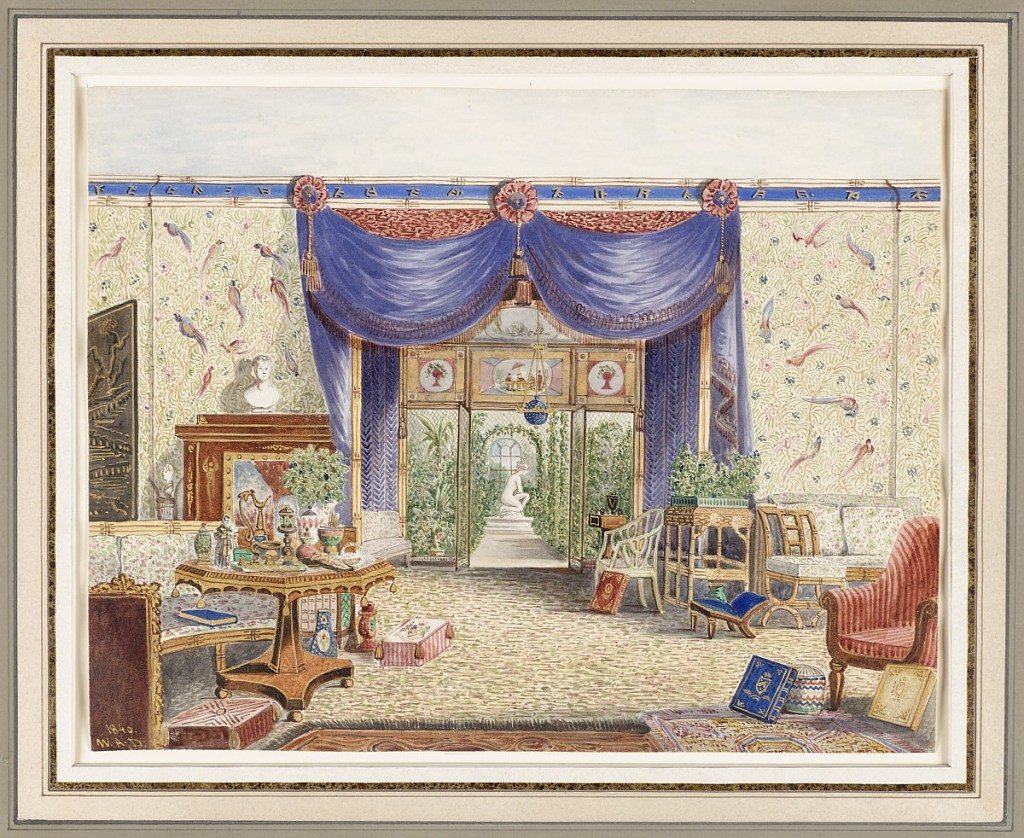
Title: The Interior of the Chinese Room, Looking toward the Conservatory, Middleton Park, Oxfordshire
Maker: William Alfred Delamotte, 1775 – 1863
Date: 1840
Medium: Brush and watercolor, gouache, gold paint, graphite on white wove paper
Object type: Drawing
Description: The exotic motifs in this Chinese room show the popularity of chinoiserie decoration in the Regency period. The walls are hung with Chinese painted paper bordered in blue and decorated with Chinese characters. Bamboo furniture, the Chinese pane in the transom above the doorway to the conservatory, and the japanned door are also examples of Regency Chinese taste.